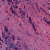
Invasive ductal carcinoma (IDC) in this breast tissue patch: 1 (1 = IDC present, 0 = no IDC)